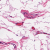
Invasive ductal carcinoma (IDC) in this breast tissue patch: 0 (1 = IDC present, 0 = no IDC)